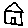
Label: house